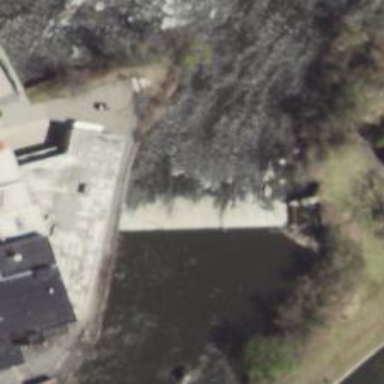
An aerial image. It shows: Dam along waterway.